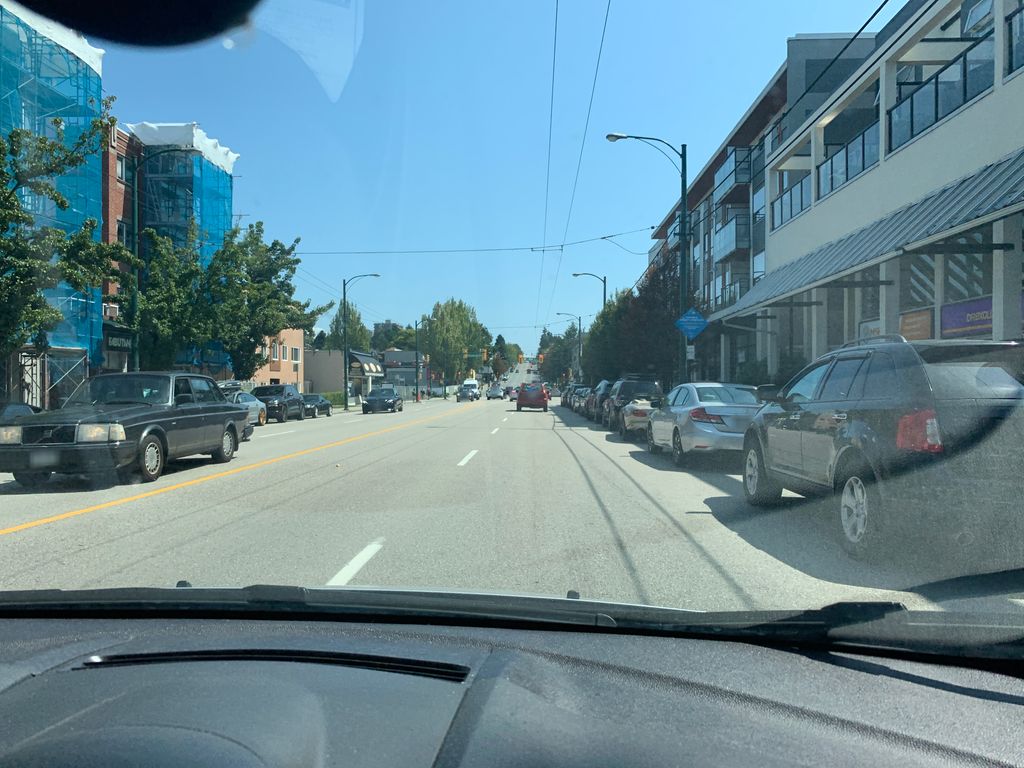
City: vancouver